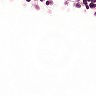
Metastatic tissue present: no